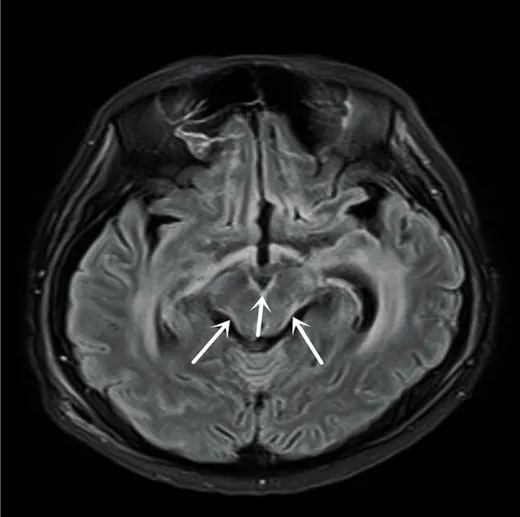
(A) Magnetic resonance imaging (MRI) T2 fluid-attenuated inversion recovery (FLAIR) enhanced scan on May 10, 2018 showed abnormally high signal shadows in the medulla oblongata, pons, and ventral and dorsolateral line of the midbrain, suggesting soft leptomeningeal metastasis.
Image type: radiology (mri)